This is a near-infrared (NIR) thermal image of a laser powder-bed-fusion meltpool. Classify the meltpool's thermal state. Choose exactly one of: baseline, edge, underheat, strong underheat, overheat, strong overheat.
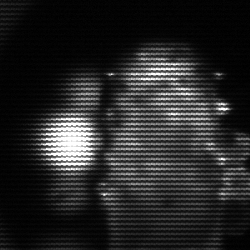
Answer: strong underheat